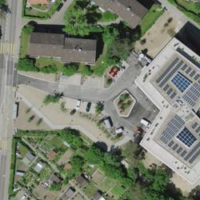
EUNIS habitat code: 55
Species observed at this site:
Veronica hederifolia